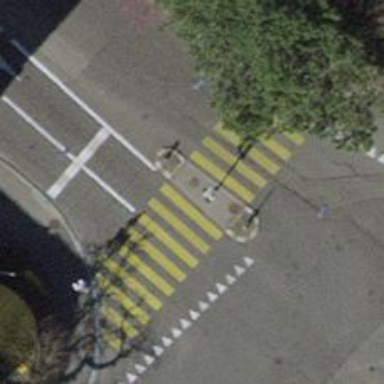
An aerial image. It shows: Asphalt footway with marked zebra crossing and island.